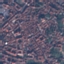
Land use / land cover: Residential